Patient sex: M
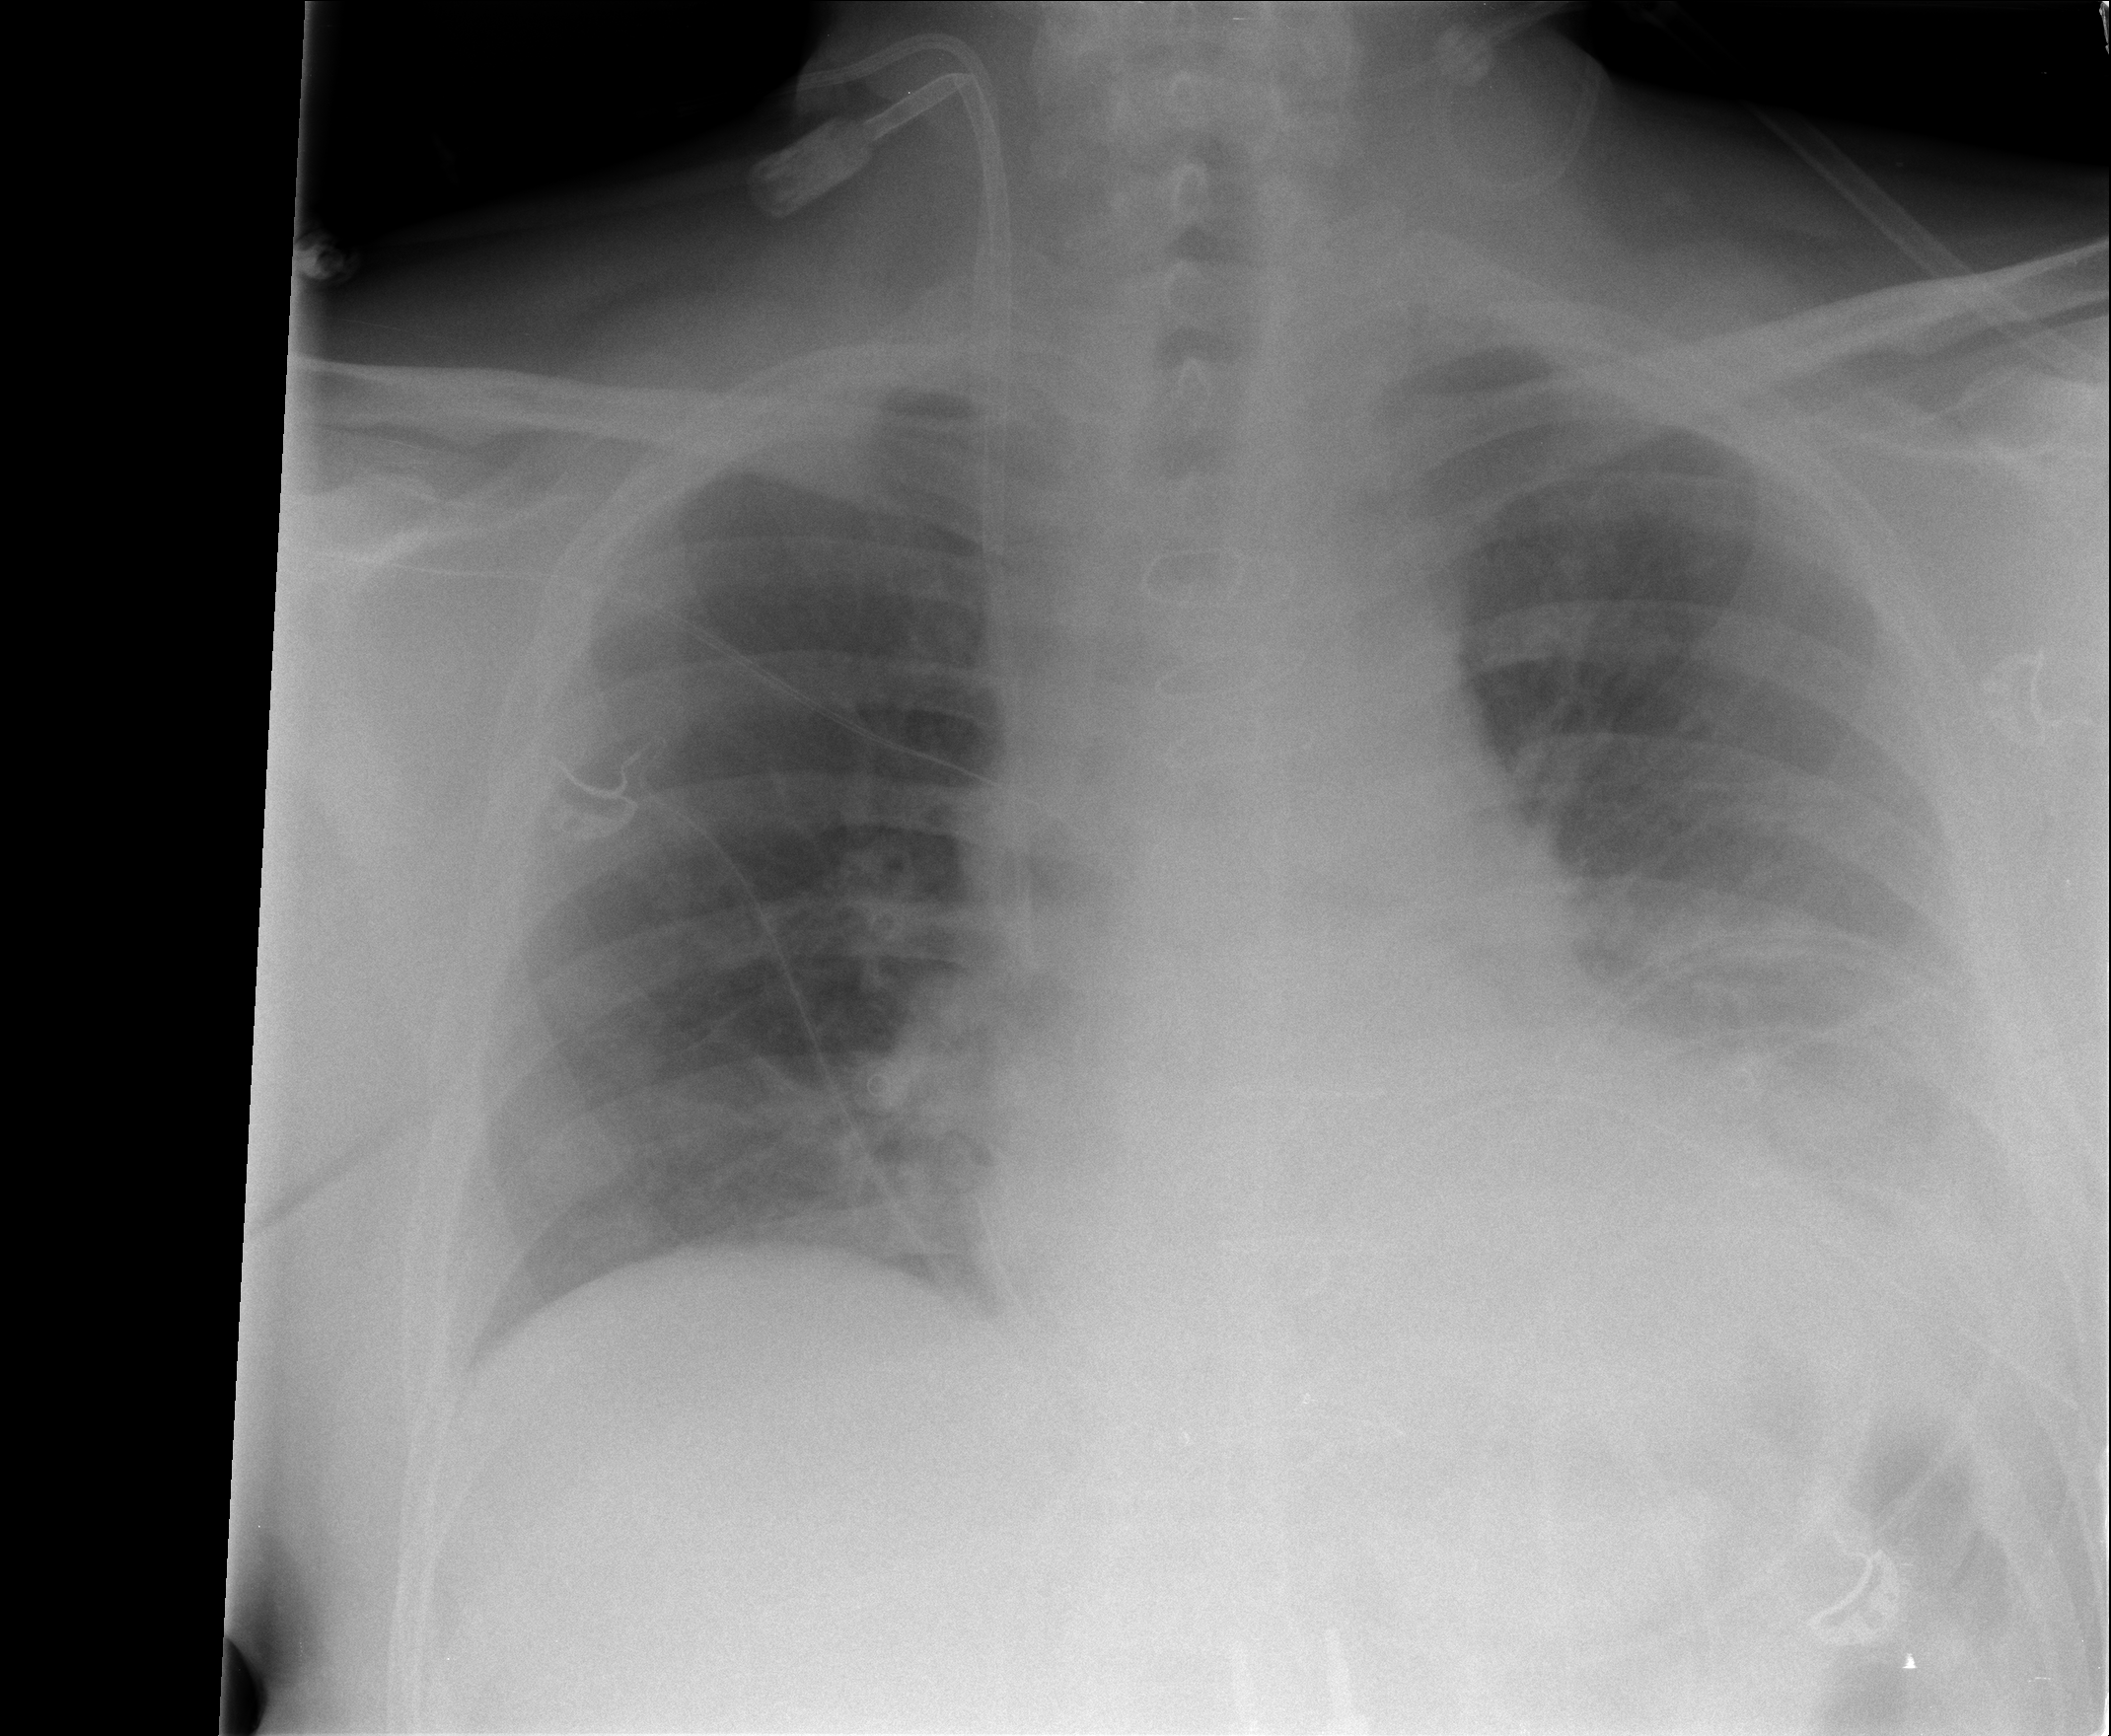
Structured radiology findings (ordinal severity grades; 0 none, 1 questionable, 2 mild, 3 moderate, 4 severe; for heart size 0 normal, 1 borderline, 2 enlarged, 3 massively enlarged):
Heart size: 2
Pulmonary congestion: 2
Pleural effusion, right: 0
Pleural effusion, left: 3
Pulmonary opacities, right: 0
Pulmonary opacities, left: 0
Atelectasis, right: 0
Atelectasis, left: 2